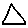
Label: triangle